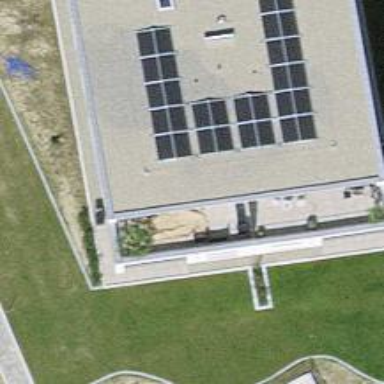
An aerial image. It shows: Solar power generator utilizing photovoltaic technology with solar photovoltaic panels.